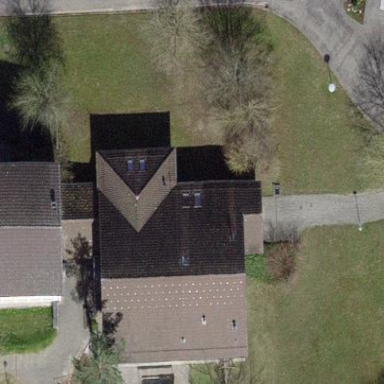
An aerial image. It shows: School building.